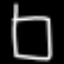
Label: square